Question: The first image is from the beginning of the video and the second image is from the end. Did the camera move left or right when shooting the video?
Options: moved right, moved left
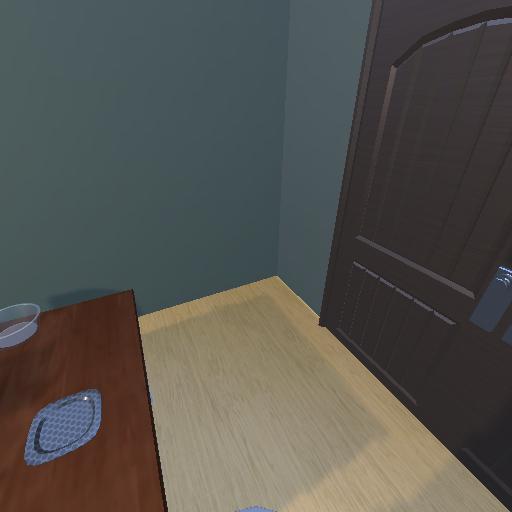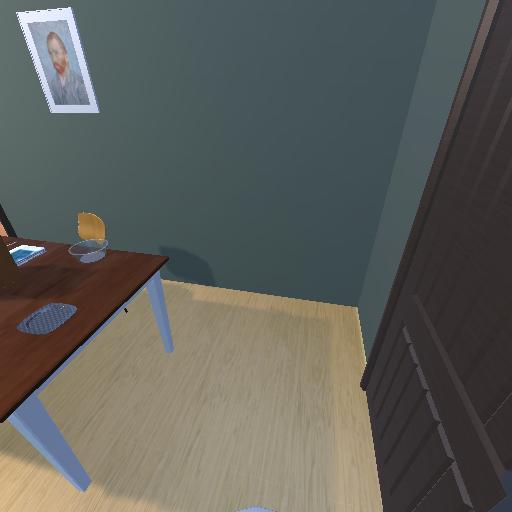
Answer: moved right